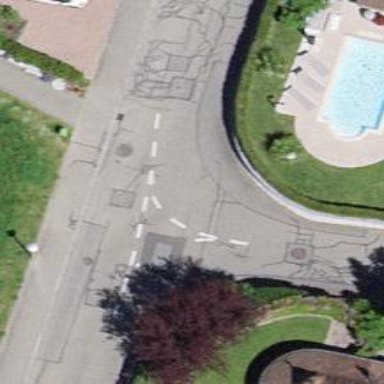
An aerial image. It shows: Road with steps.